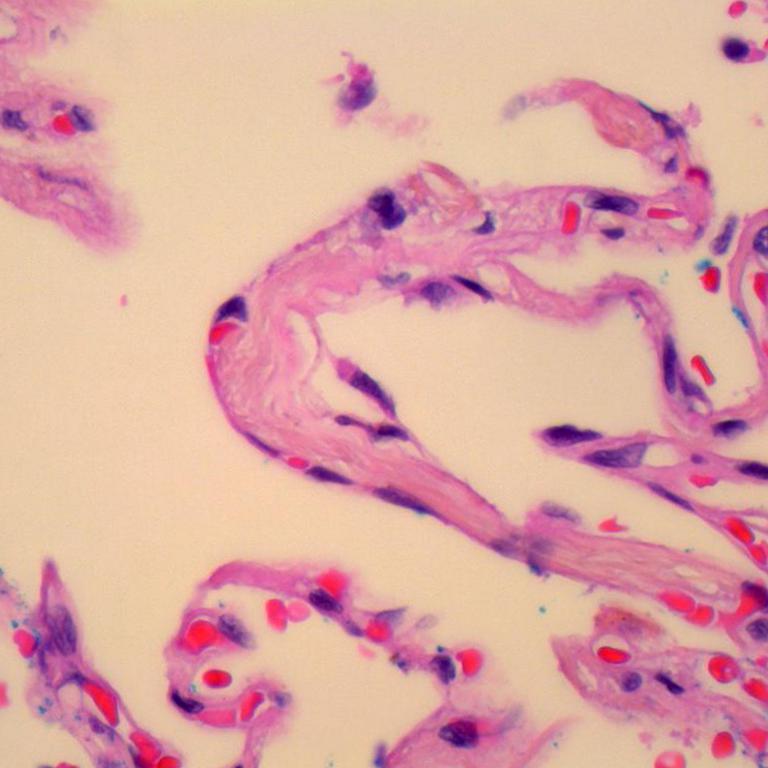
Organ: lung
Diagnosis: benign